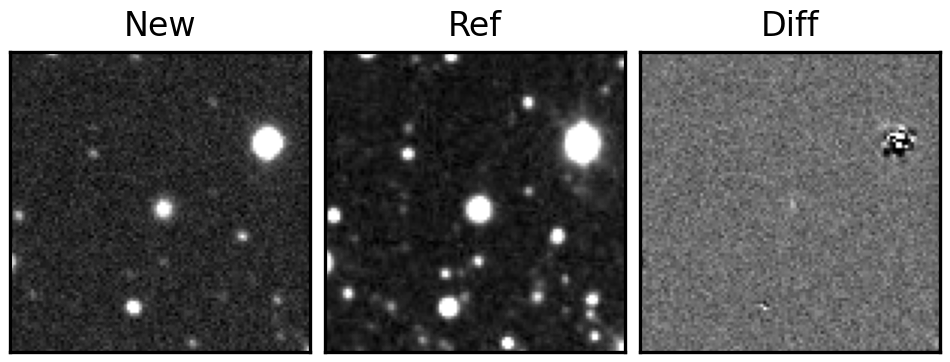
Label: real